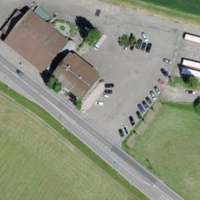
EUNIS habitat code: 55
Species observed at this site:
Ciconia ciconia